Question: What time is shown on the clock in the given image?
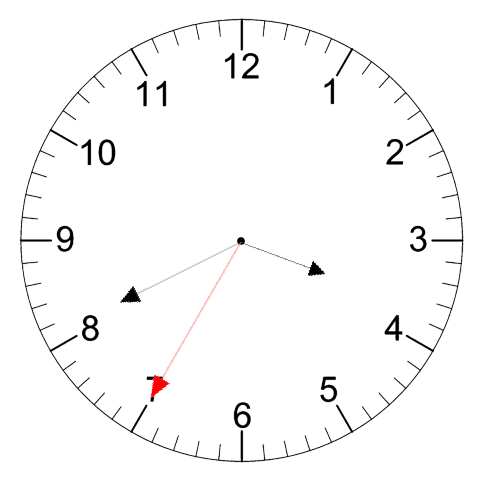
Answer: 03:40:35